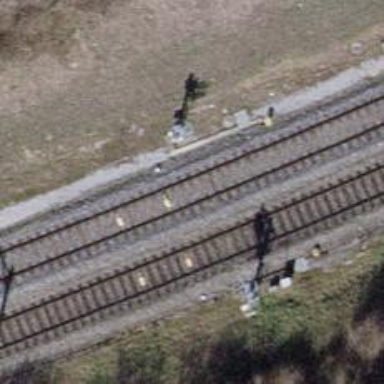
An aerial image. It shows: Railway signal.